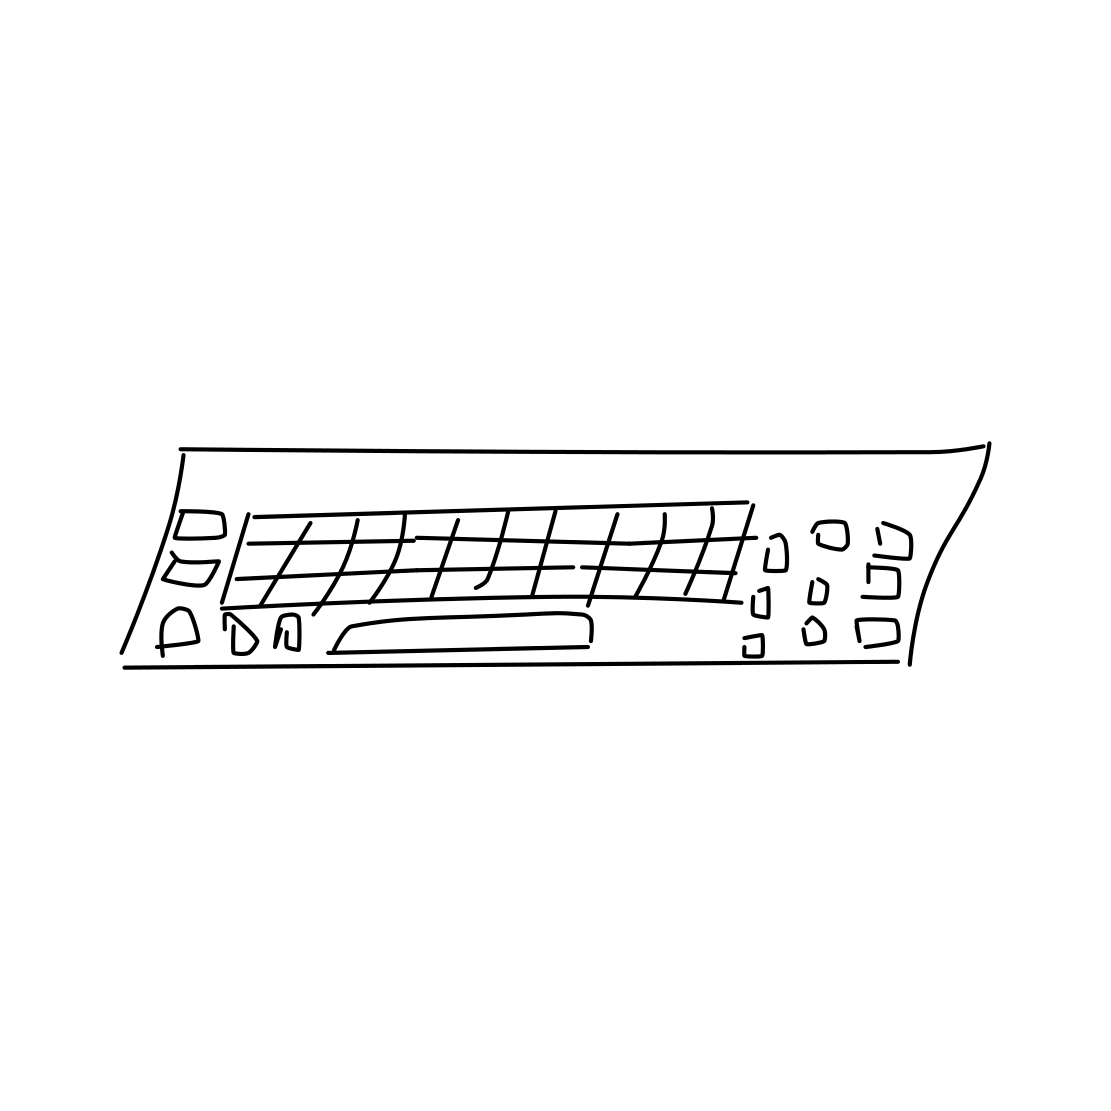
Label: keyboard